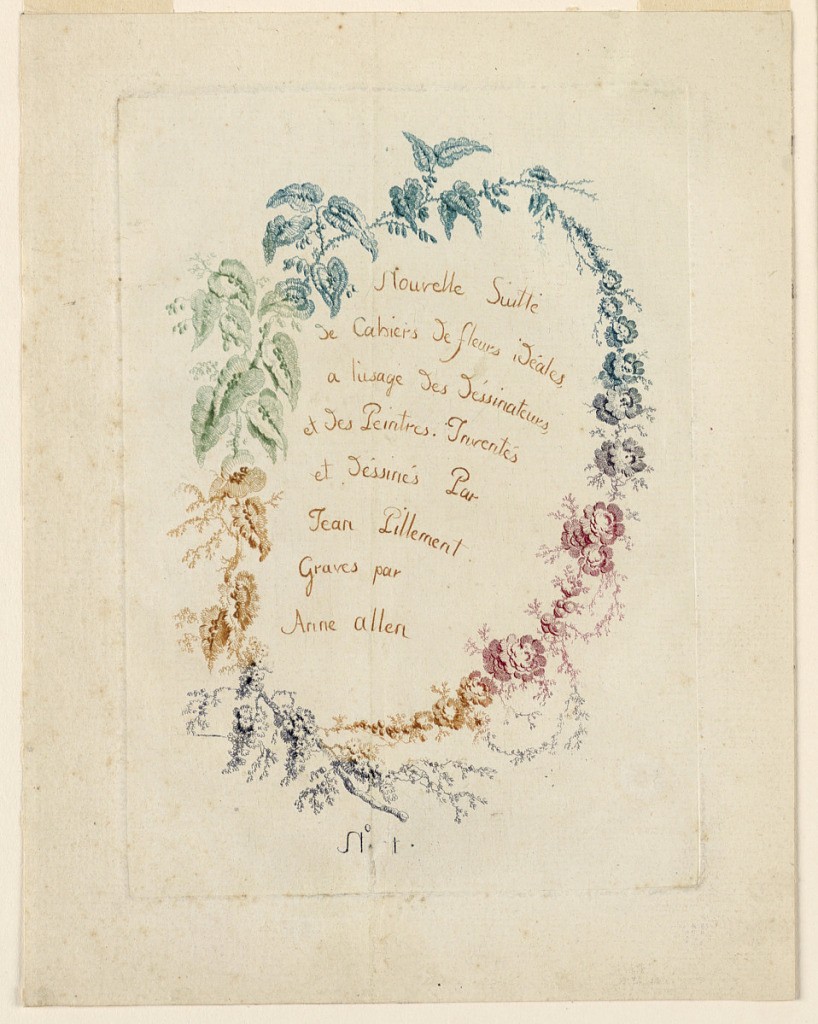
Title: TItle page for "Nouvelle Cahiers de fleurs idéales"
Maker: Jean-Baptiste Pillement, French, 1728–1808
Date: ca. 1760
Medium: Etching a la poupée and teal, green, orange, ochre, pink, and purple ink on paper.
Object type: Print
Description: An oval enframement of floral motifs rendered in teal, green, pink, purple, and ochre inks enclosing eight lines of the title: "Nouvelle Suitte / de Cahiers de fleurs idéales / a l'usage des déssinateurs / et des Peintres Inventés / et déssinés Par / Jean Pillement / graves par / Anne allen" and below, "no. 1"